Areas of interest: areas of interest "Agricultural and Sideline Products Market"
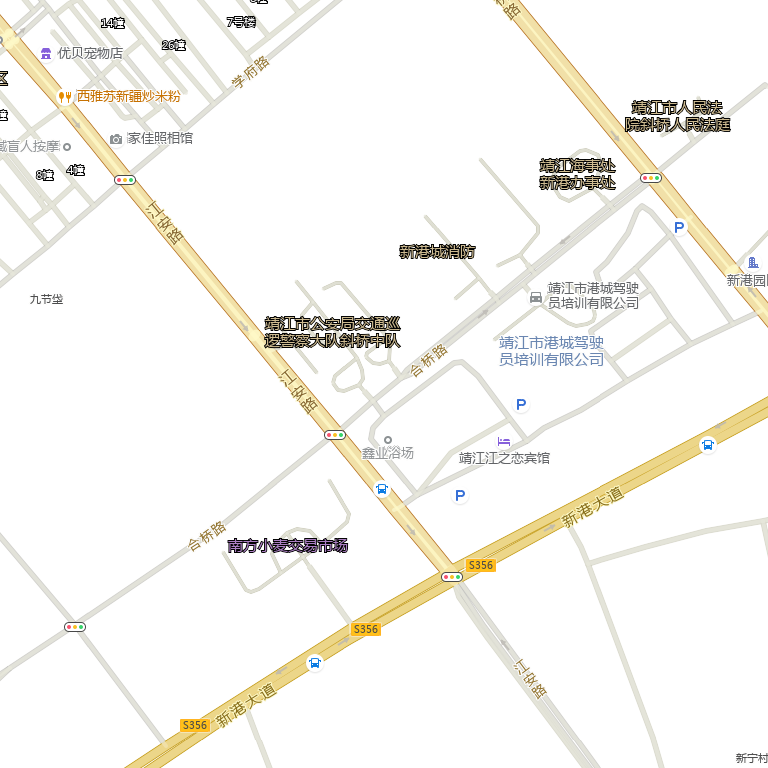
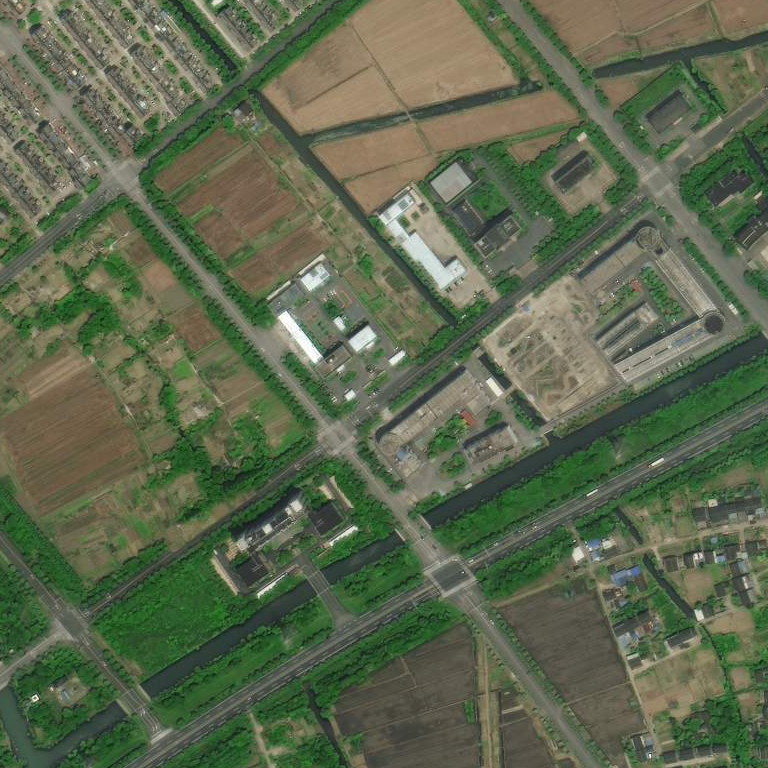